Question: Sqldeveloper 2.* had a very good tool to view database schema. here is the screen-shot of how it can be launched:

Was this tool removed from SqlDeveloper 3.* and is there something similar there?
P.S. I tried googling and reading manuals for some time, of course.
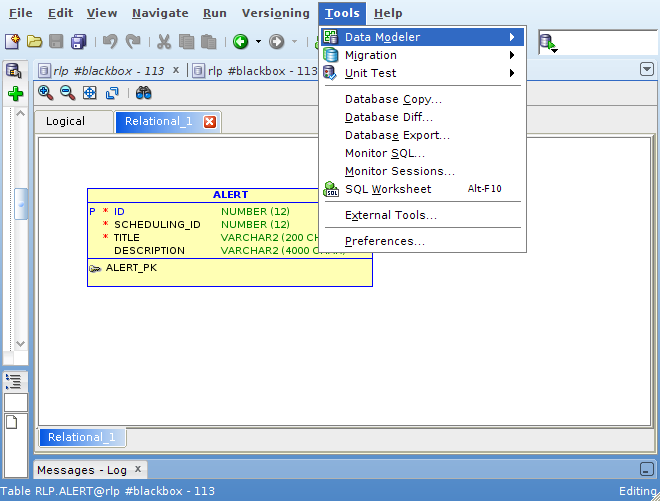
Answer: The latest versions of SQL Developer still have the data modeler.
<URL>
here's a link that shows you, I use it almost daily in the latest version of sql developer (or at least 3.1.07 that I am using -->whoa they've updated to 3.2 I'll go get that later)
you can still goto Tools->Data Modeler but you can also OPEN and SAVE the datamodeler via the File->Data Modeler context menus (it seems to have been 'combined' with SQL DEVELOPER to the point where you save it independently).
If you go to VIEW->Data Modeler->Browser you can then create models etc and save them via the aforementioned menu item in SAVE.